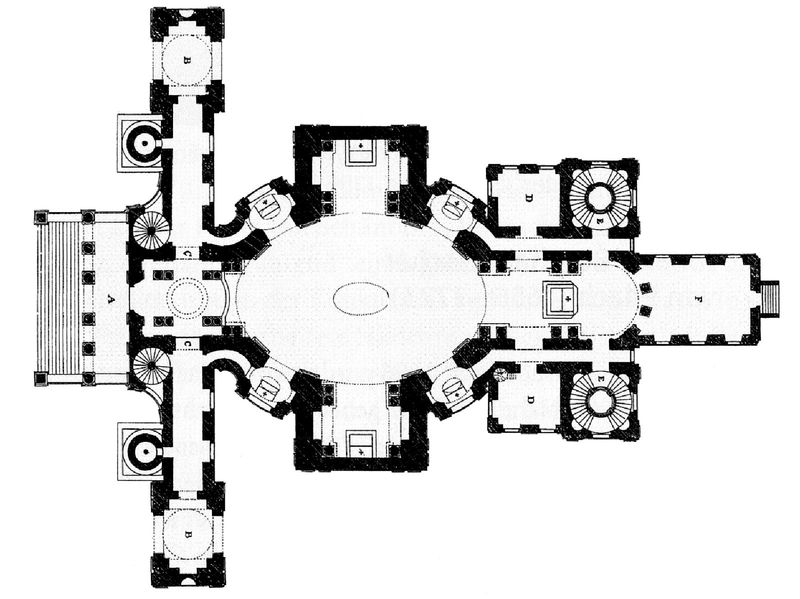
Titel: Karlskirche in Wien
Künstler: Johann Bernhard Fischer von Erlach
Standort: Wien, Karlskirche (EU - AUT)
Schlagwörter: flügel, mitte, schwarz, säulen, weiss, zeichnung, zimmer, anlage, gebäude, haus, schloss, architektur, barock, kirche, kreis, oval, rund, graphik, saal, kuppel, treppe, treppen, symmetrie, halle, rechtecke, eingang, gang, türme, groß, druck, druckgraphik, schwarzweiss, kreise, räume, schema, altar, quadrate, portal, mittelschiff, seitenschiff, apsis, zentral, chor, kapelle, plan, wendeltreppe, basilika, grundriss, nischen, bauplan, zentralbau, gänge, treppenturm, rundbau, vorhalle, eingangshalle, querschiff, rundriss, wendeltreppen, stiegen, kringel, stiege, st. anna, seitenaltar, asam, schemata, altare, raumschiff, b, a, d, wenteltreppe